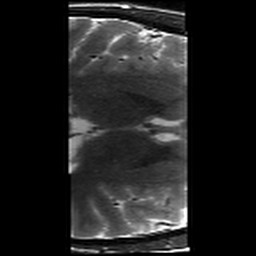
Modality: T2w
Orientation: axial
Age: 21
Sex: female
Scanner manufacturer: siemens
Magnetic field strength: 3 T
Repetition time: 8.02 s
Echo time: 0.08 s